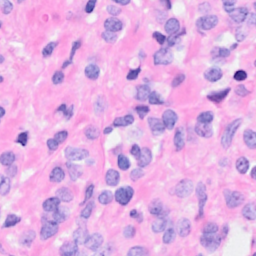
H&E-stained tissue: Breast